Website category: phone
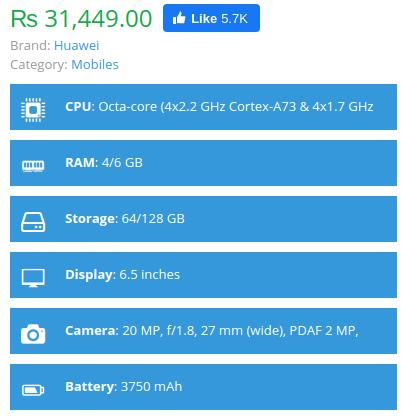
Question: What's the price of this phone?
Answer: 31,449.00

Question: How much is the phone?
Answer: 31,449.00

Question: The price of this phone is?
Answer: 31,449.00

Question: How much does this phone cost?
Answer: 31,449.00

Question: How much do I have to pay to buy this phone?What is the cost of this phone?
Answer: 31,449.00

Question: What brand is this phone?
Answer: Huawei

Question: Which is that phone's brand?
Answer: Huawei

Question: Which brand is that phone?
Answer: Huawei

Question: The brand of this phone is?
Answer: Huawei

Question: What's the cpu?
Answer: Octa-core (4x2.2 GHz Cortex-A73 & 4x1.7 GHz Cortex-A53)

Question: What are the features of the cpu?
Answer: Octa-core (4x2.2 GHz Cortex-A73 & 4x1.7 GHz Cortex-A53)

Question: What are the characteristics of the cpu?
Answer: Octa-core (4x2.2 GHz Cortex-A73 & 4x1.7 GHz Cortex-A53)

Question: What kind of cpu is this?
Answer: Octa-core (4x2.2 GHz Cortex-A73 & 4x1.7 GHz Cortex-A53)

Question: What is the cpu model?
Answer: Octa-core (4x2.2 GHz Cortex-A73 & 4x1.7 GHz Cortex-A53)

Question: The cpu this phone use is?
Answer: Octa-core (4x2.2 GHz Cortex-A73 & 4x1.7 GHz Cortex-A53)

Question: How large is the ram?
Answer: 4/6 GB

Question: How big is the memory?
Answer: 4/6 GB

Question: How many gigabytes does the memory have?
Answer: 4/6 GB

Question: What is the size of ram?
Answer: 4/6 GB

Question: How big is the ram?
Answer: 4/6 GB

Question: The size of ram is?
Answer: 4/6 GB

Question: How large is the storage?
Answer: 64/128 GB

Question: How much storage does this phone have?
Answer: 64/128 GB

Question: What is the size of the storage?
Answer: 64/128 GB

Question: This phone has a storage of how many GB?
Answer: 64/128 GB

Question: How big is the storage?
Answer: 64/128 GB

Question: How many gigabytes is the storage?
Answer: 64/128 GB

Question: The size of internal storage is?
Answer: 64/128 GB

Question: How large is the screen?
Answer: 6.5 inches

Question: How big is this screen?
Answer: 6.5 inches

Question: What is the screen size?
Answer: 6.5 inches

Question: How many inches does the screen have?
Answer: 6.5 inches

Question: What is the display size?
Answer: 6.5 inches

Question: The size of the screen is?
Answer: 6.5 inches

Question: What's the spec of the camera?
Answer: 20 MP, f/1.8, 27 mm (wide), PDAF 2 MP, depth sensor

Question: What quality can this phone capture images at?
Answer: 20 MP, f/1.8, 27 mm (wide), PDAF 2 MP, depth sensor

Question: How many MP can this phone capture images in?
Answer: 20 MP, f/1.8, 27 mm (wide), PDAF 2 MP, depth sensor

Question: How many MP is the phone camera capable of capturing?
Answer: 20 MP, f/1.8, 27 mm (wide), PDAF 2 MP, depth sensor

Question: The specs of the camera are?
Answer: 20 MP, f/1.8, 27 mm (wide), PDAF 2 MP, depth sensor

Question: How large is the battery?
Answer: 3750 mAh

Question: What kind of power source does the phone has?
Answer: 3750 mAh

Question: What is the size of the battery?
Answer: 3750 mAh

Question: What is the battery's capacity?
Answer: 3750 mAh

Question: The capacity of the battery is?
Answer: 3750 mAh